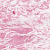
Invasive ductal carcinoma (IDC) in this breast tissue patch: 0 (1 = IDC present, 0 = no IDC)